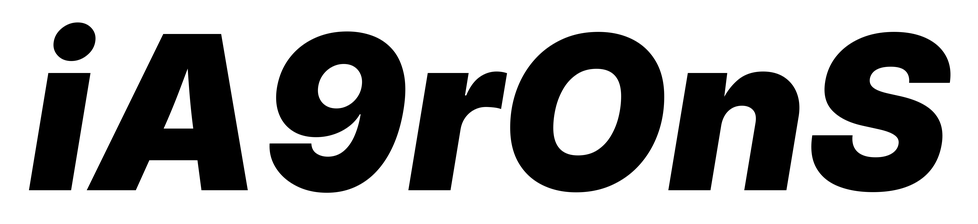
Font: Inter-Italic_Black_Italic